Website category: phone
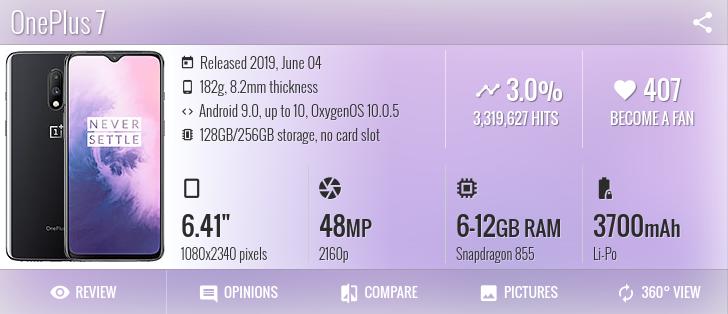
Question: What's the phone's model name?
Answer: OnePlus 7

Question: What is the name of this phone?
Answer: OnePlus 7

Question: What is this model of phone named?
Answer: OnePlus 7

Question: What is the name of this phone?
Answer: OnePlus 7

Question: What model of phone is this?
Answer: OnePlus 7

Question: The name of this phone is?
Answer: OnePlus 7

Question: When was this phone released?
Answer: Released 2019, June 04

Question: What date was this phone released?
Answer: Released 2019, June 04

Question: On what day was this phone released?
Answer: Released 2019, June 04

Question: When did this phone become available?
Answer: Released 2019, June 04

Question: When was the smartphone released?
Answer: Released 2019, June 04

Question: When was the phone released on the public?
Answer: Released 2019, June 04

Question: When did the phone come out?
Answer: Released 2019, June 04

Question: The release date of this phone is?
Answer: Released 2019, June 04

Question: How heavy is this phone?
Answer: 182g

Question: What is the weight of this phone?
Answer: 182g

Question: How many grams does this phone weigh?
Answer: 182g

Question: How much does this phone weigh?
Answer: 182g

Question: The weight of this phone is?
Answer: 182g

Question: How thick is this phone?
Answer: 8.2mm thickness

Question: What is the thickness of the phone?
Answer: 8.2mm thickness

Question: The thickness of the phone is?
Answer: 8.2mm thickness

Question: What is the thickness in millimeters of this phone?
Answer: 8.2mm thickness

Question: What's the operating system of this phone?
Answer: Android 9.0, up to 10, OxygenOS 10.0.5

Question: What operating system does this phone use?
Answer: Android 9.0, up to 10, OxygenOS 10.0.5

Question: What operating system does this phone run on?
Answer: Android 9.0, up to 10, OxygenOS 10.0.5

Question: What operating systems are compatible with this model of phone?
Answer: Android 9.0, up to 10, OxygenOS 10.0.5

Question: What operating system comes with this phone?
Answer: Android 9.0, up to 10, OxygenOS 10.0.5

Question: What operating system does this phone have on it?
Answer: Android 9.0, up to 10, OxygenOS 10.0.5

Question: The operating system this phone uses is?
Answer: Android 9.0, up to 10, OxygenOS 10.0.5

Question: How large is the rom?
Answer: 128GB/256GB storage

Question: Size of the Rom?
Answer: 128GB/256GB storage

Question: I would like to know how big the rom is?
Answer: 128GB/256GB storage

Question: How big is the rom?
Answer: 128GB/256GB storage

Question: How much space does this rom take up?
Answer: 128GB/256GB storage

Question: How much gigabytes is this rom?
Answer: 128GB/256GB storage

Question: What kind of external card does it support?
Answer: no card slot

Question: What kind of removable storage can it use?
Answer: no card slot

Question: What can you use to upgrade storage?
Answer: no card slot

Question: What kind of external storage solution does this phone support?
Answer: no card slot

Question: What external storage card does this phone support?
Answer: no card slot

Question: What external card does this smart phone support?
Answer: no card slot

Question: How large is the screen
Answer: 6.41"

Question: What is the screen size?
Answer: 6.41"

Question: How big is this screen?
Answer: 6.41"

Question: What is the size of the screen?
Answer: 6.41"

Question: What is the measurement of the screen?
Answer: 6.41"

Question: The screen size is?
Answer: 6.41"

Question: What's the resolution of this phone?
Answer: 1080x2340 pixels

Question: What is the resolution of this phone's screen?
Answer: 1080x2340 pixels

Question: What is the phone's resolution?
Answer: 1080x2340 pixels

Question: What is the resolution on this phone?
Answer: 1080x2340 pixels

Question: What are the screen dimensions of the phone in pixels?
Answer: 1080x2340 pixels

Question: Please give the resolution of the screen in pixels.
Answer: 1080x2340 pixels

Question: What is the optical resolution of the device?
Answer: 1080x2340 pixels

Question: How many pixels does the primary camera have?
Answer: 48 MP

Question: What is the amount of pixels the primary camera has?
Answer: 48 MP

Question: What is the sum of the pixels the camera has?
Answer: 48 MP

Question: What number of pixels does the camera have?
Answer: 48 MP

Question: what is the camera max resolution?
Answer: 48 MP

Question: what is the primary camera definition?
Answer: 48 MP

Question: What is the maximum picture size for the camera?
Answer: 48 MP

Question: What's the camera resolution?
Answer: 2160p

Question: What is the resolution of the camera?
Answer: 2160p